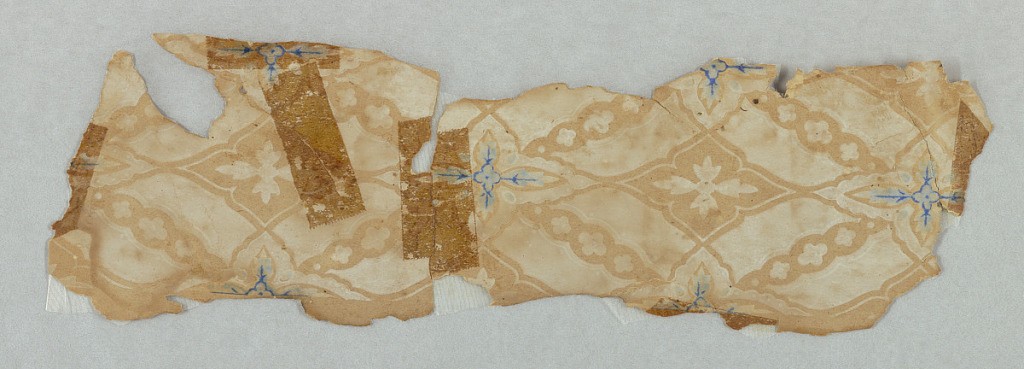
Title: Sidewall
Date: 1850–70
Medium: Machine-printed on ungrounded paper
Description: Diaper pattern with white quatrefoil alternating with blue floral quatrefoil. Printed on ungrounded paper.